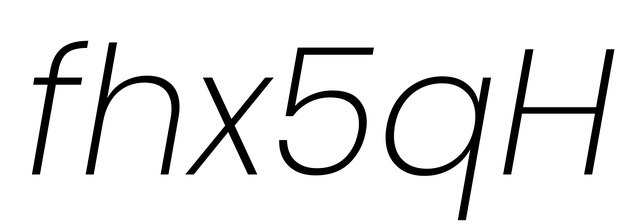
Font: Poppins-ExtraLightItalic